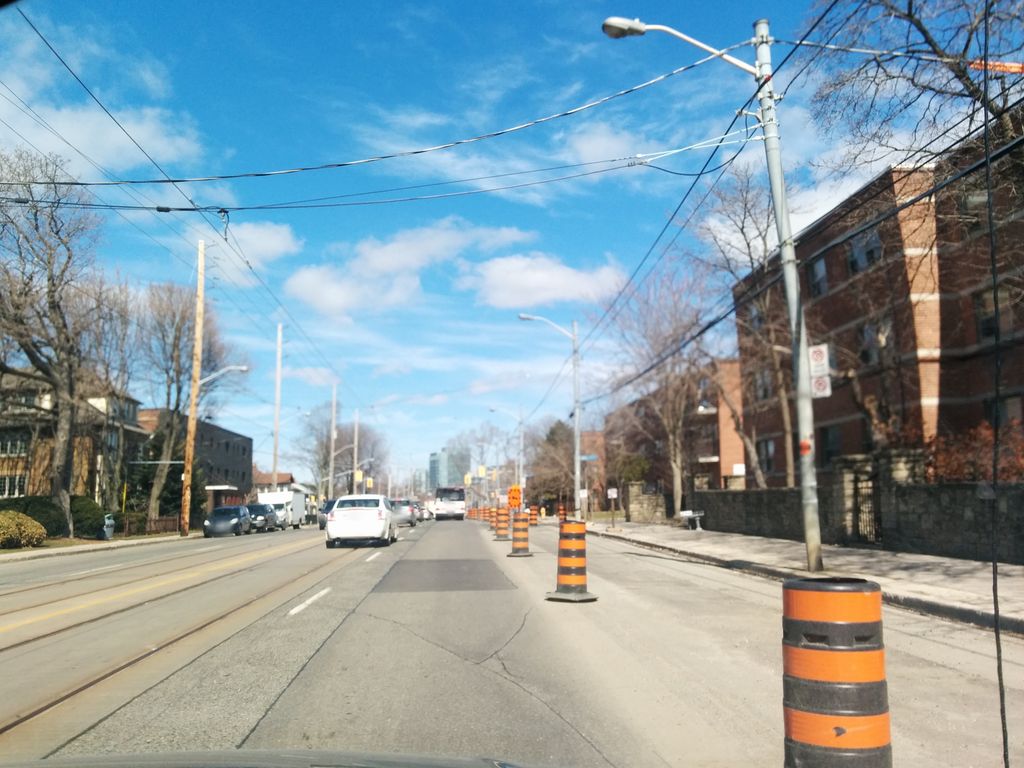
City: toronto